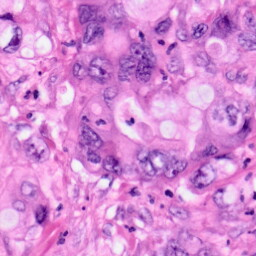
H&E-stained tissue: Pancreatic